一年级 · 组合数学
小猫和鱼哪一个数量少 $(\quad)$

\section*{A

B

4. _$9-0=(\quad)$
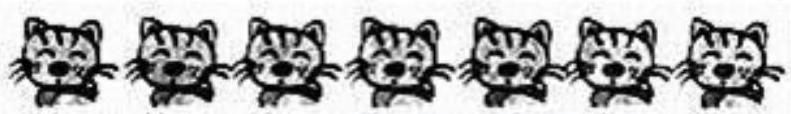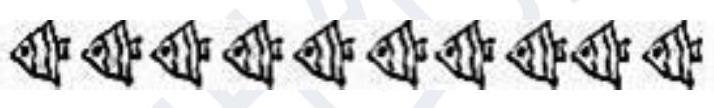
A. 2
   B. 3
   C. 7
   D. 9
答案: A